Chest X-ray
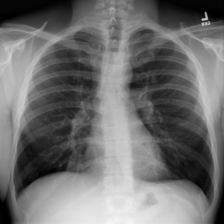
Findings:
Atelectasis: negative
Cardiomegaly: negative
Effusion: negative
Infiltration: negative
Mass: negative
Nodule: negative
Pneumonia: negative
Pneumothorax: negative
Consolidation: negative
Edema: negative
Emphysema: negative
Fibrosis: negative
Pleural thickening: negative
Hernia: negative